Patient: sex M, age 34
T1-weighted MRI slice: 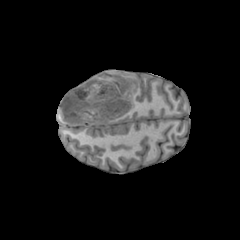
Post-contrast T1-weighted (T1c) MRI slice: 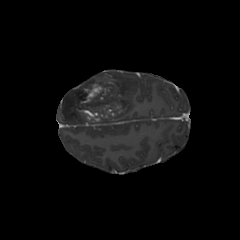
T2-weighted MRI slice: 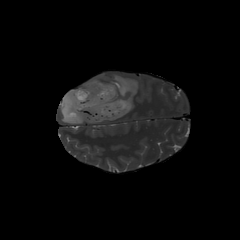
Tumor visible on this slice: yes
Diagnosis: Astrocytoma, IDH-mutant
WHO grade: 4